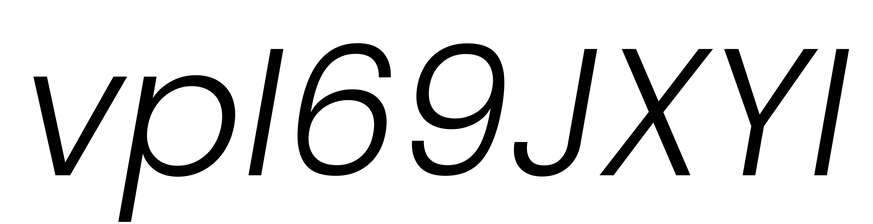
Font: Poppins-LightItalic